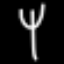
Label: fork